Interaction volume radius: 5 \u00c5
Interaction volume height: 15 \u00c5
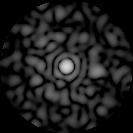
Disorder parameter: 0.8621